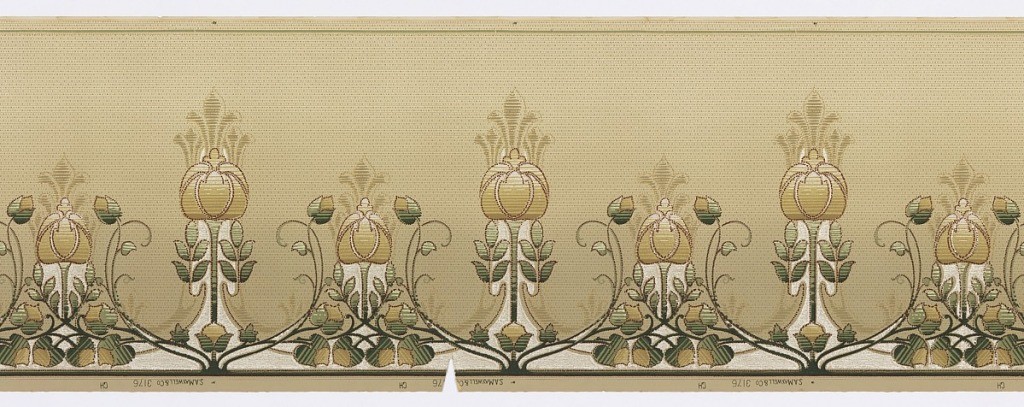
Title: Frieze
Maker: Maxwell & Co., S.A., Chicago, Illinois, USA
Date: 1905–1915
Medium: Machine-printed paper, liquid mica
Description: Art Nouveau style. Bulb-shaped flowers, alternating between large and small, topped with several fleurs-de-lis. Background is decorated with a series of small dots. Printed in white and shades of beige and green.